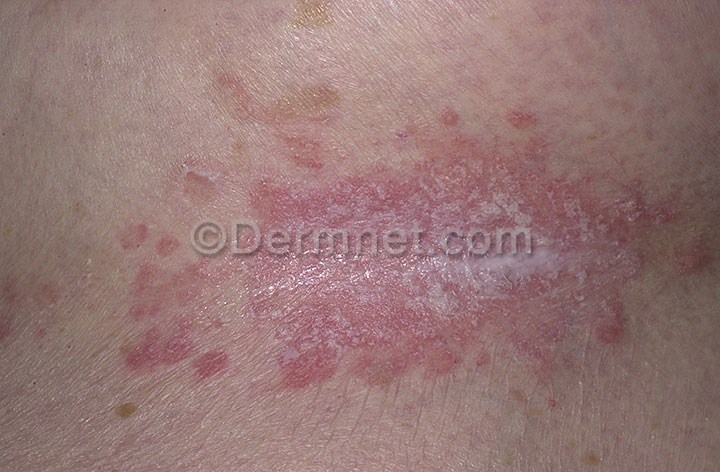
Disease: Tinea Ringworm Candidiasis and other Fungal Infections